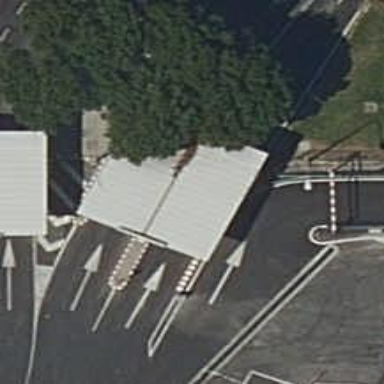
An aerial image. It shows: Toll booth barrier is depicted in the image.